Question: What is the value of this measurement?
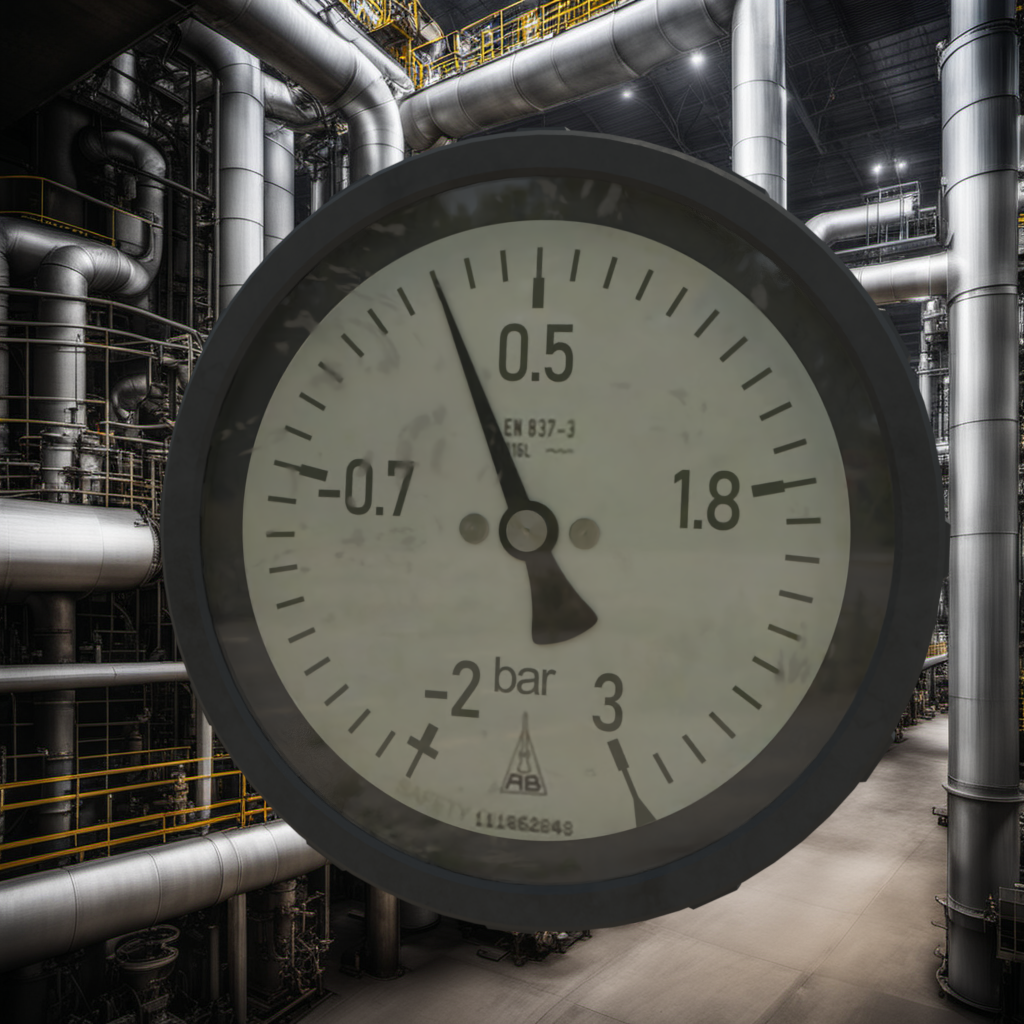
Answer: The result is 0.12
Question: What is the reading range of this measurement?
Answer: The range is from -2 to 3
Question: What is the minimum and maximum reading range of this measurement?
Answer: The minimum value is -2 and the maximum value is 3